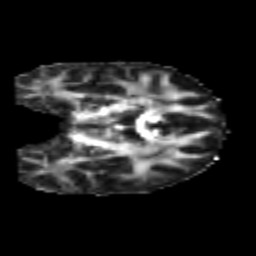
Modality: FA
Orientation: coronal
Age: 23
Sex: male
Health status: healthy